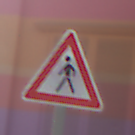
Verkehrszeichen: FussgaengerRechts
Umgebung: Outdoor, Special
Tageszeit: MorningAfternoon
Wetter: PartlyCloudy
Licht: Natural
Jahreszeit: NotSpecified
Kontrast: HighContrast